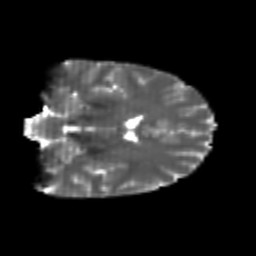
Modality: T2w
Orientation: coronal
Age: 20
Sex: female
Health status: healthy
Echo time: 0.074 s